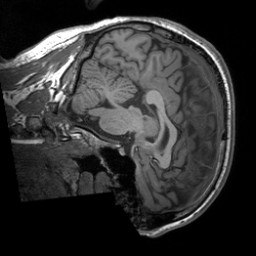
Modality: T1w
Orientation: sagittal
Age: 24
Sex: male
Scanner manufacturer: siemens
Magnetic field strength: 3 T
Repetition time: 1.9 s
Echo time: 0.00252 s